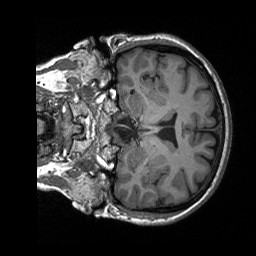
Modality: T1w
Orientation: coronal
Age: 53
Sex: female
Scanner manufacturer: siemens
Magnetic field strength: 3 T
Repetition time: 2.4 s
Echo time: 0.00226 s